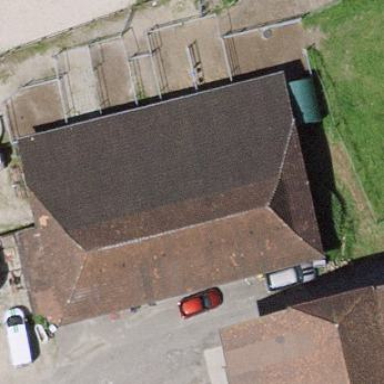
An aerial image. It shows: Barn.